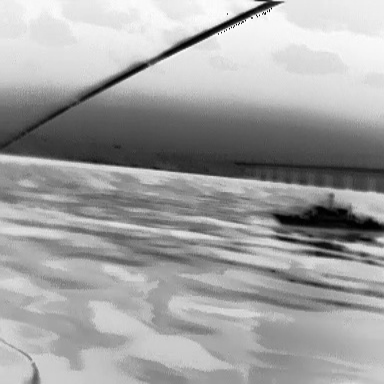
There is a warship in the infrared image.